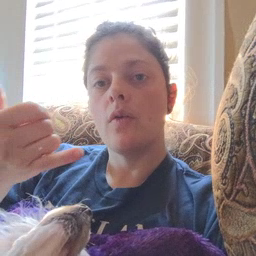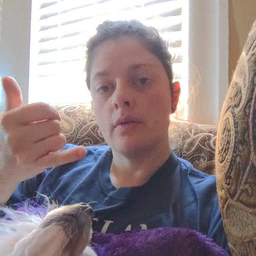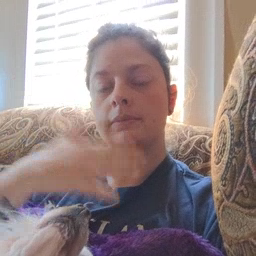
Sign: callonphone